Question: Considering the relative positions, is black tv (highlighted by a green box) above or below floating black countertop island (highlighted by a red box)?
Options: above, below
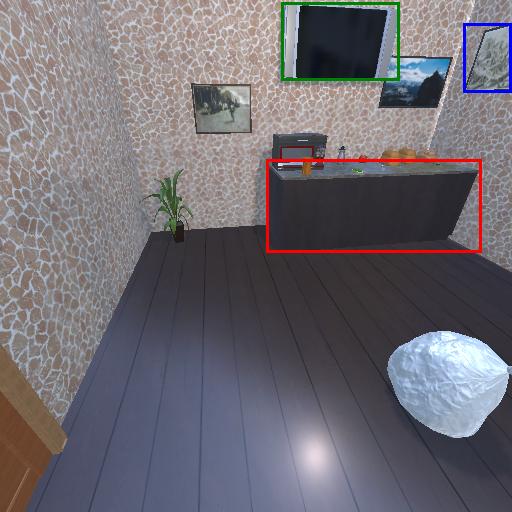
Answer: above